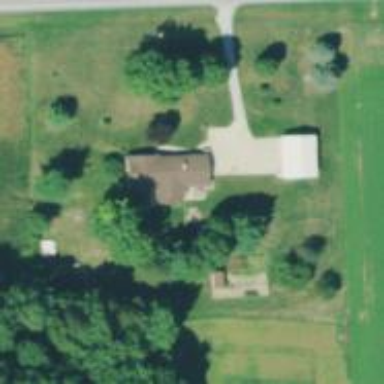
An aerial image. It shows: Driveway.